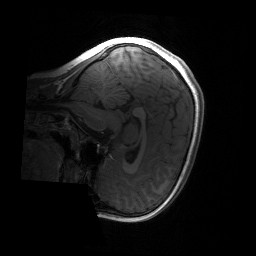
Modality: T1w
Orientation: sagittal
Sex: female
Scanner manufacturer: siemens
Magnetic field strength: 3 T
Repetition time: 1.9 s
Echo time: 0.00243 s